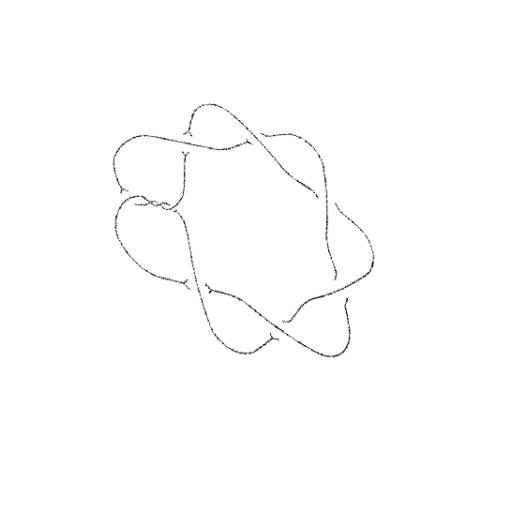
Crossing number: 10